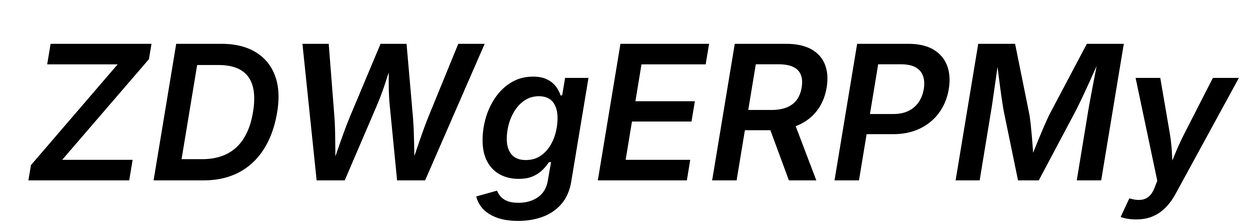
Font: Inter-Italic_SemiBold_Italic